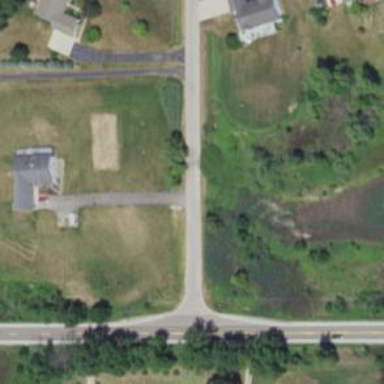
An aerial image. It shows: Driveway.